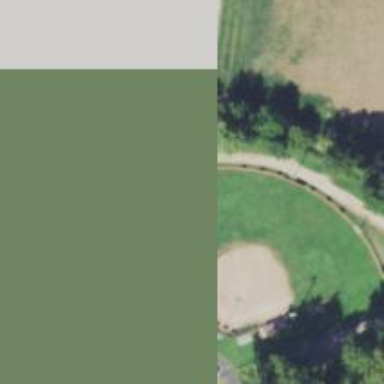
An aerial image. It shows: Baseball pitch for leisure land activities.